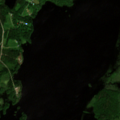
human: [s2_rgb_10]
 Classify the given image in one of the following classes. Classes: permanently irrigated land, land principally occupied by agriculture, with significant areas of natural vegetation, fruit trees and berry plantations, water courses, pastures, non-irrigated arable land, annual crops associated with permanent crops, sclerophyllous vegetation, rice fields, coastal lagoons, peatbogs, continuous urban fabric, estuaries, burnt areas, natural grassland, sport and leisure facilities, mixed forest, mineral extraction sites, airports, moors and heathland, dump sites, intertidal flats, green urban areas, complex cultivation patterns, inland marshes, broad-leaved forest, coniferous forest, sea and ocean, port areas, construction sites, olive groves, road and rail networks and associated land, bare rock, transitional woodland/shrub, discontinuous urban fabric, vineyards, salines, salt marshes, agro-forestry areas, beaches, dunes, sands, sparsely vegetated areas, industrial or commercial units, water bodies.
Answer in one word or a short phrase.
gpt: broad-leaved forest, coniferous forest, mixed forest, transitional woodland/shrub, water bodies